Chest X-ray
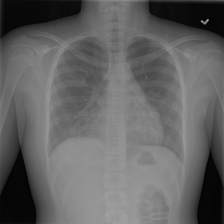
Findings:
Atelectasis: negative
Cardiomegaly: negative
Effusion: negative
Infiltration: negative
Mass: negative
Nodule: negative
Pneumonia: positive
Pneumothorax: negative
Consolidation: negative
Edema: negative
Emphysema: negative
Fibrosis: negative
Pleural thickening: negative
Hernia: negative